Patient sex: F
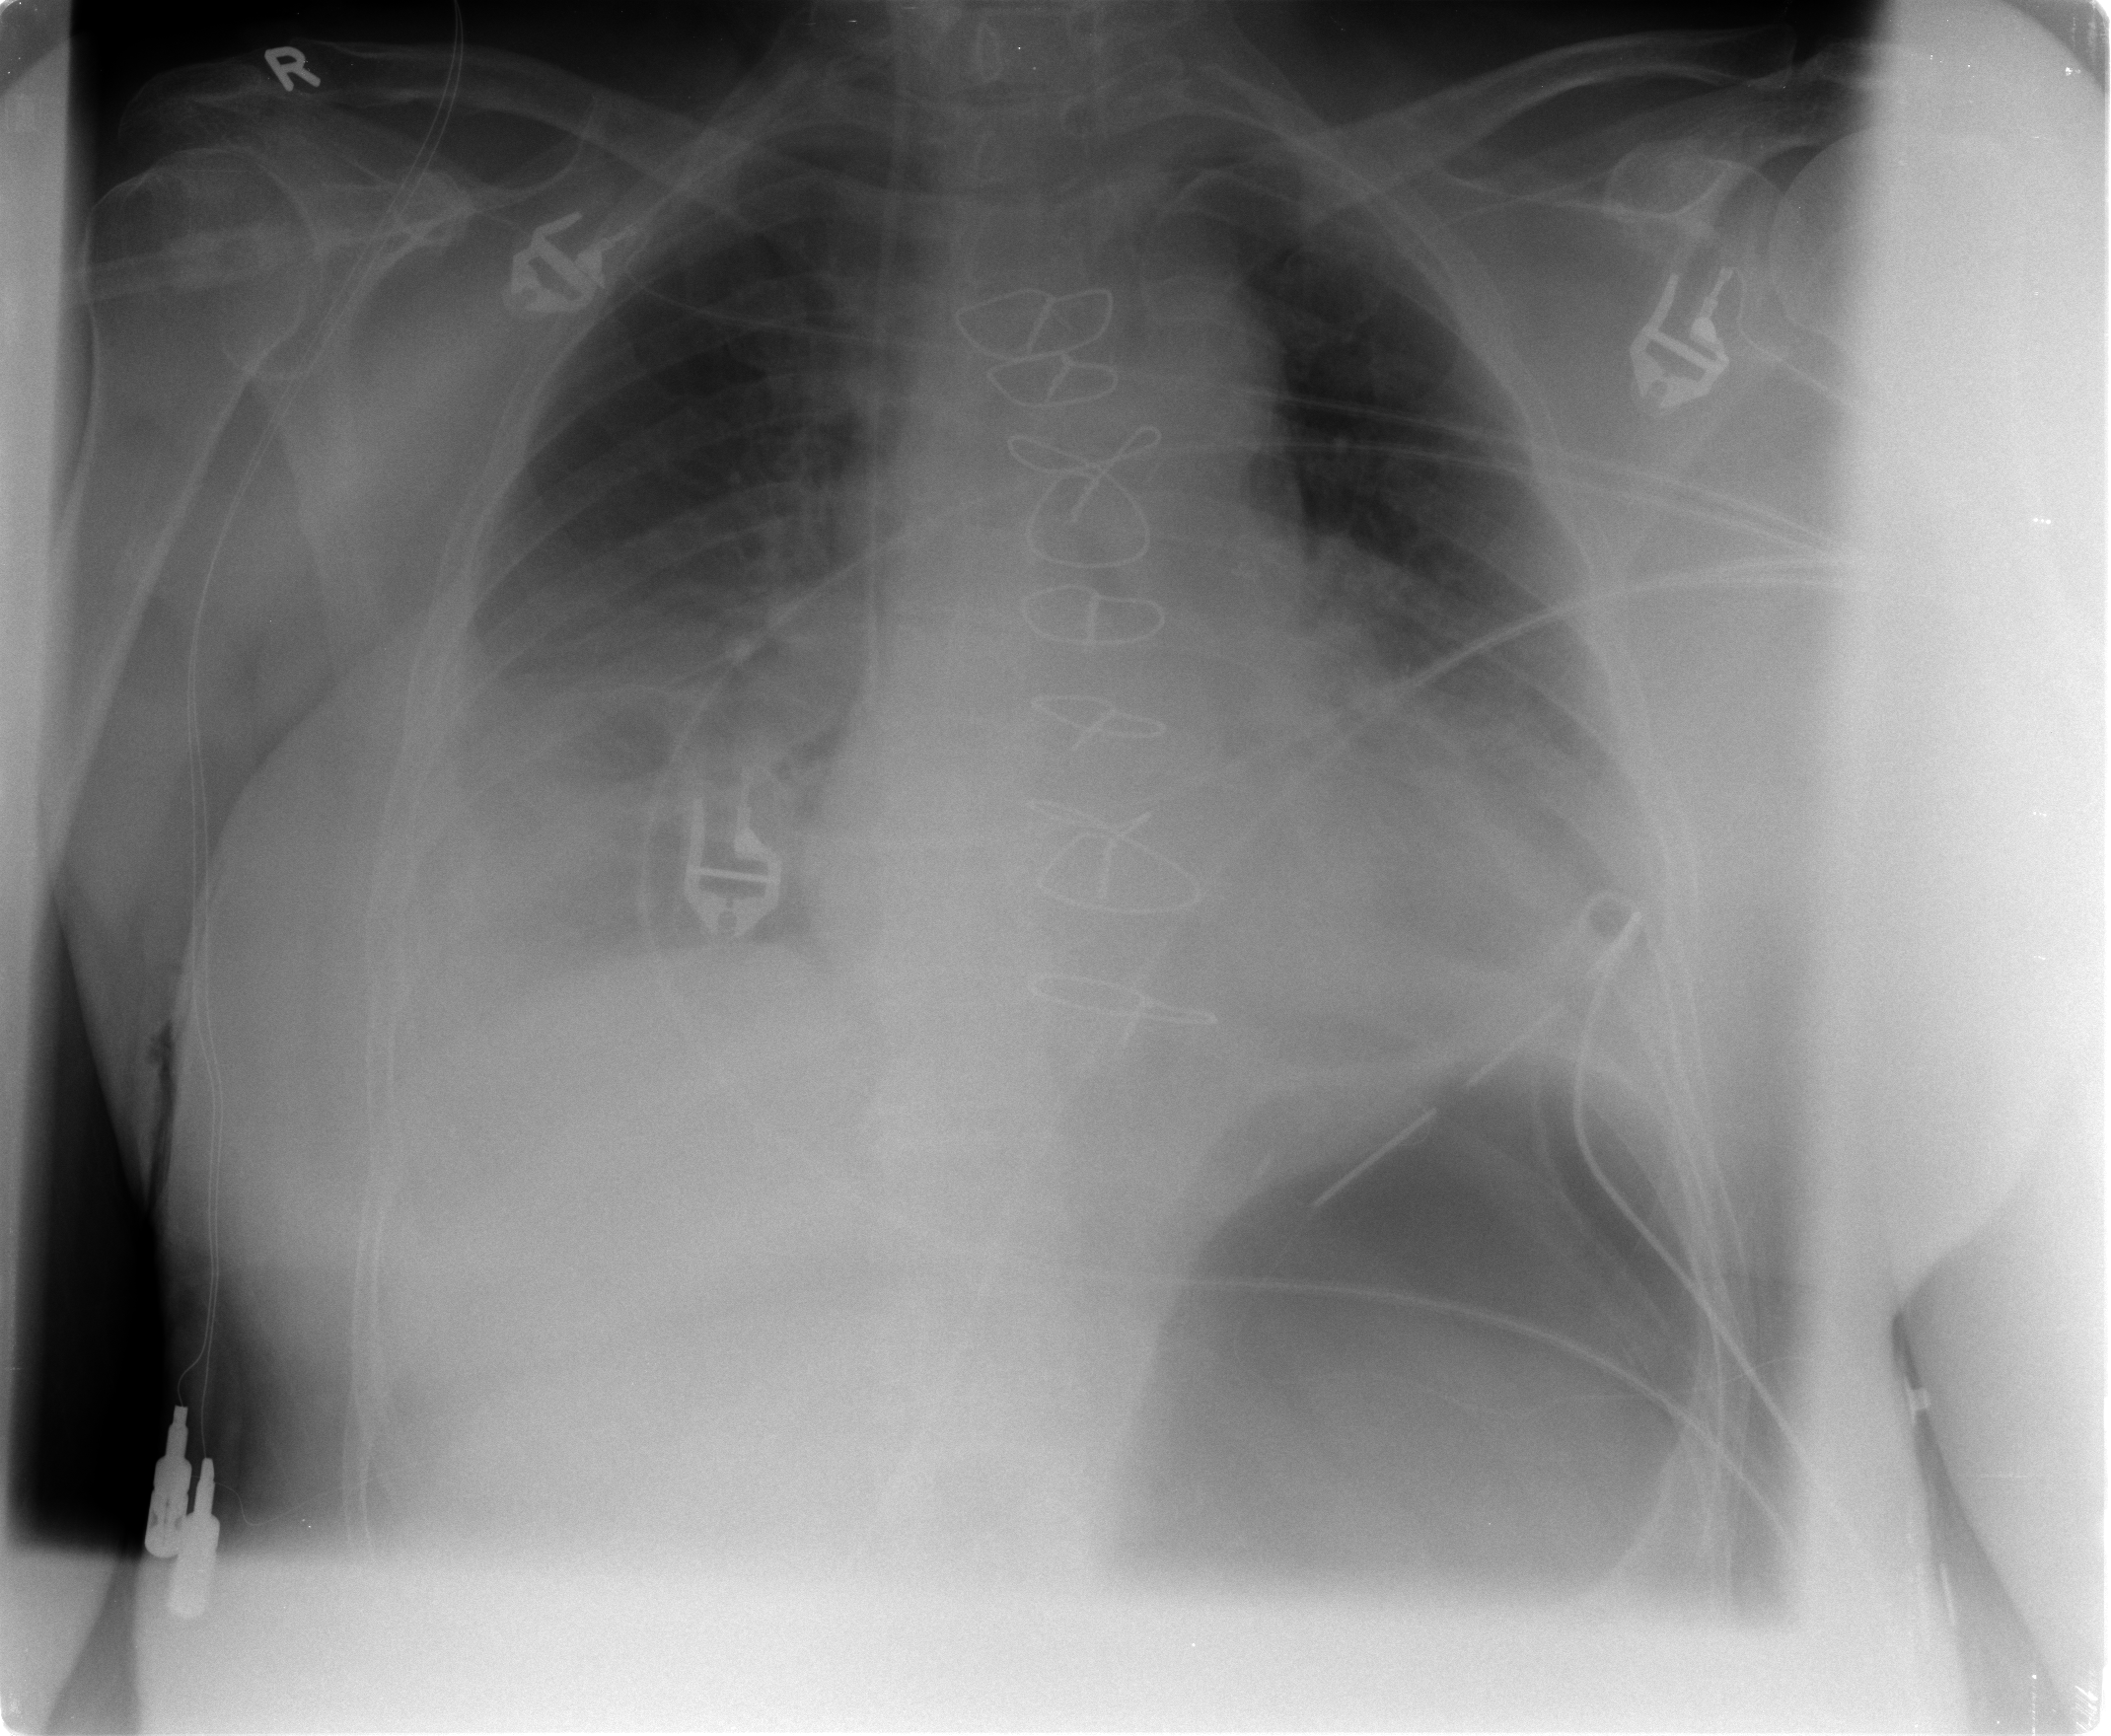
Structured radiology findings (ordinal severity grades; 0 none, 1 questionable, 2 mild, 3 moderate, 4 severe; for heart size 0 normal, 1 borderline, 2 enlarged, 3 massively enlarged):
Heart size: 0
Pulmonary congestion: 3
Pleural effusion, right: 3
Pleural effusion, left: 2
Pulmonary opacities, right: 0
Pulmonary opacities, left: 0
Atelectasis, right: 2
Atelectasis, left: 2